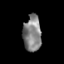
Tissue: skin
Cell type: Epithelial cells
Senescence score: 0.2604
Nuclear area (px): 634
Mean DAPI intensity: 130.598